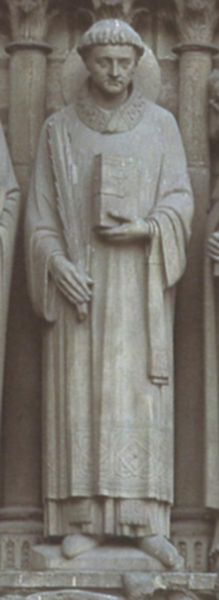
Titel: Hl. Stephanus
Künstler: Francois-Christophe Armand Toussaint
Schlagwörter: fuß, hand, mann, umhang, weiß, finger, frisur, hut, paris, schwarz, säule, säulen, mütze, architektur, bibel, falten, gesicht, kragen, sockel, stein, kirche, gewand, haare, kostüm, kutte, mantel, gotik, engel, skulptur, statue, füße, schuhe, detail, buch, kloster, zweig, fus, kapitell, sims, heiligenschein, sandstein, mittelalter, pastor, priester, mönch, heiliger, heilig, gegenstand, petrus, gothisch, aureole, tonsur, naturstein, biebel, papyrus, strahlenkranz, speyer, pfeilerfigur